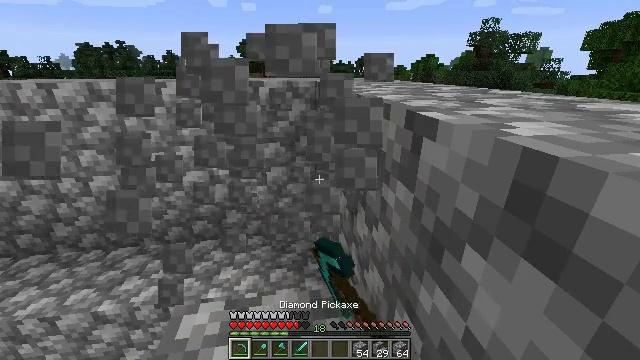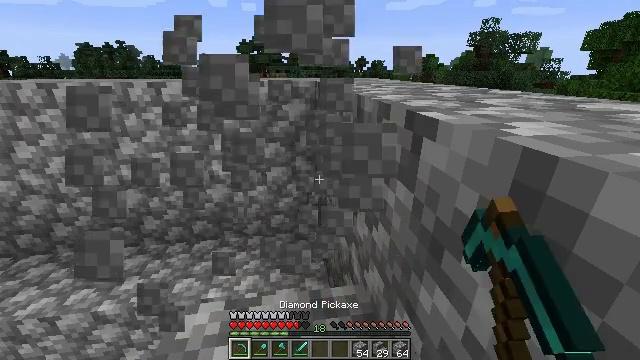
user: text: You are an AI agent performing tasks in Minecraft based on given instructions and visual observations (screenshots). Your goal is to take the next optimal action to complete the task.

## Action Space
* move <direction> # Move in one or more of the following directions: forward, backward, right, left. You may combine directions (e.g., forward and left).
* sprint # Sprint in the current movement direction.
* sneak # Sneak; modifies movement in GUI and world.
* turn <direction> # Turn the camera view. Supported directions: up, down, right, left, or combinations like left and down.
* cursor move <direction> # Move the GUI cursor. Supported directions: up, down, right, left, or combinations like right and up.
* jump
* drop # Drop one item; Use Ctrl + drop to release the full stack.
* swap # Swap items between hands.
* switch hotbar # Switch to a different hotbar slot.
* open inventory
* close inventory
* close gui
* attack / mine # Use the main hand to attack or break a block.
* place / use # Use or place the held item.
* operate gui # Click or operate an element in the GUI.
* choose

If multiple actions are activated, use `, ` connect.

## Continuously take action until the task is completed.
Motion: motion action
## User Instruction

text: Gather cobblestone stairs from the structure.
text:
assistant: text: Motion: attack / mine
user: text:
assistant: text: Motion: attack / mine